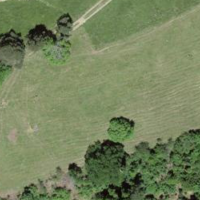
EUNIS habitat code: 24
Species observed at this site:
Campanula glomerata